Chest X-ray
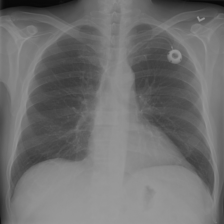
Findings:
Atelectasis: negative
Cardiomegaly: negative
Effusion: negative
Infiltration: negative
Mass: negative
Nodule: negative
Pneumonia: negative
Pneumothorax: negative
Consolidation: negative
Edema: negative
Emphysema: negative
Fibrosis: negative
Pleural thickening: negative
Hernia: negative